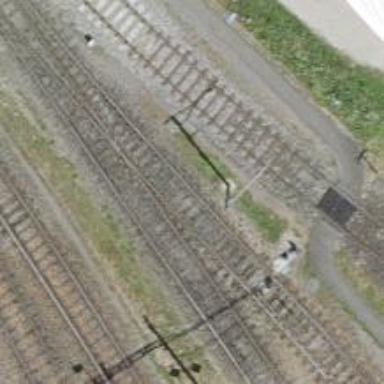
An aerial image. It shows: Railway yard with electrified contact lines.